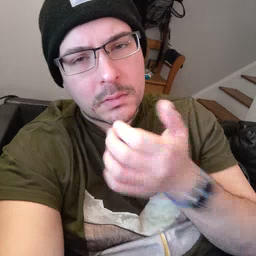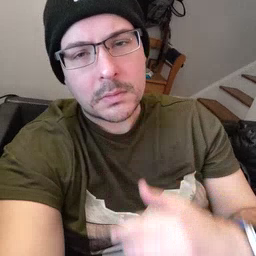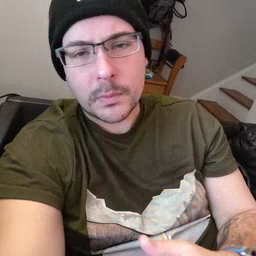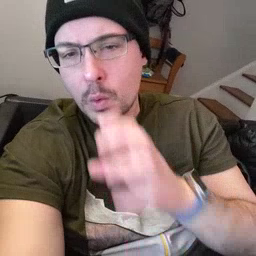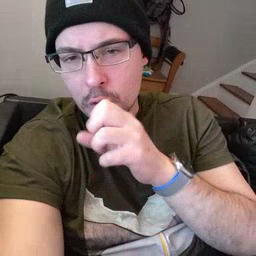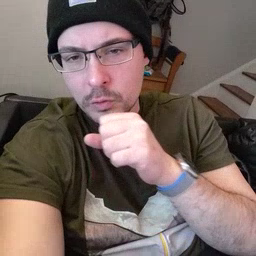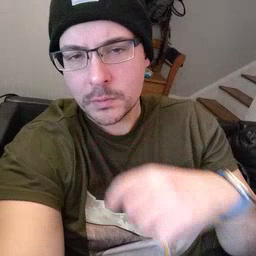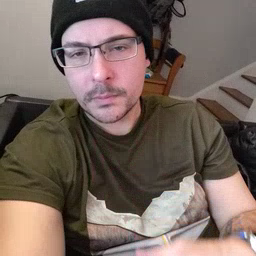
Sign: orange